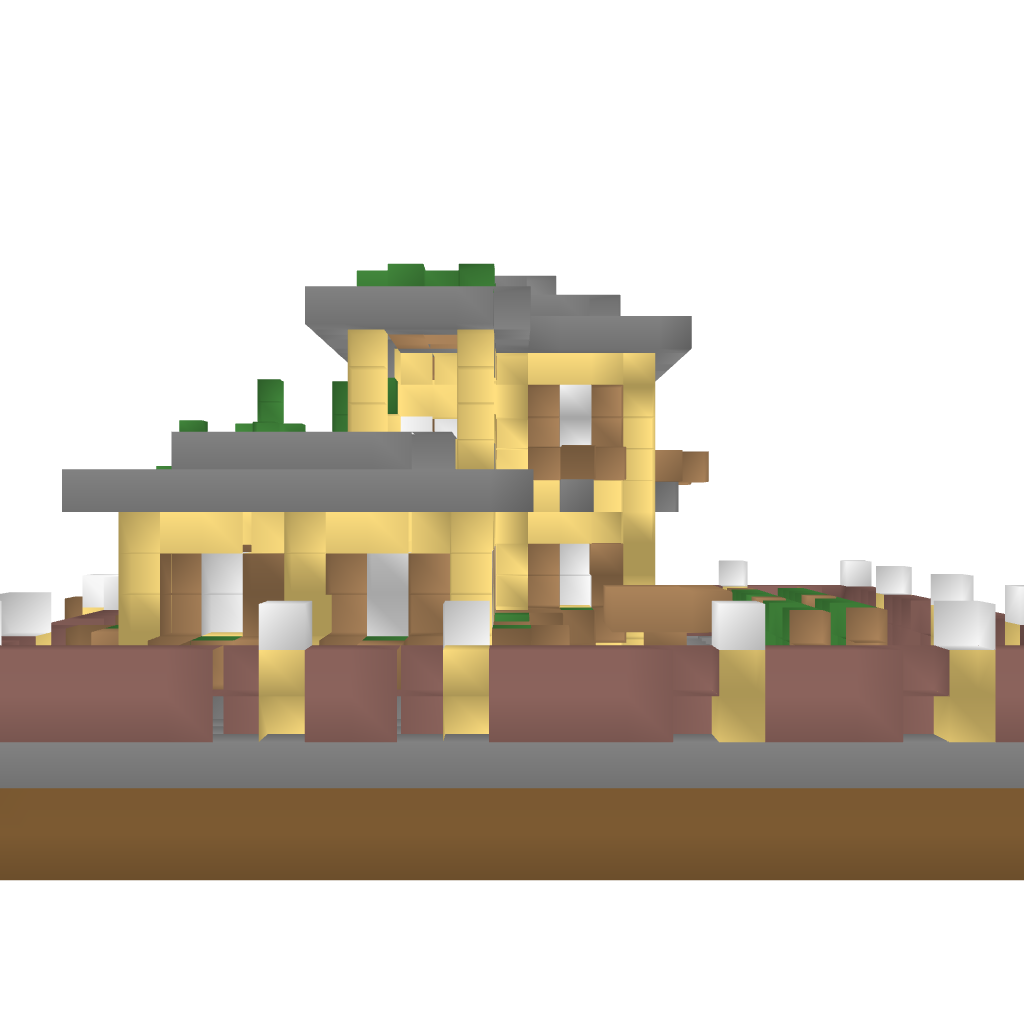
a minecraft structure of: Italian House bad low quality